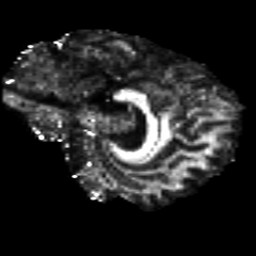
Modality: FA
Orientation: sagittal
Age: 21
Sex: male
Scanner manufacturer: siemens
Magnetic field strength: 3 T
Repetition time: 8.8 s
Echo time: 0.085 s